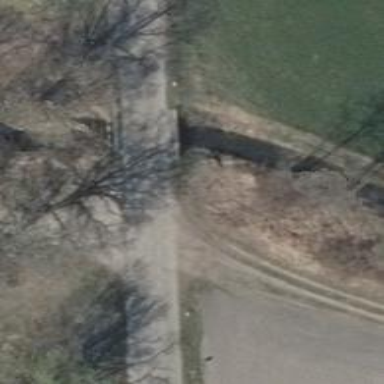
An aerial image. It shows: Asphalt tertiary road on bridge.